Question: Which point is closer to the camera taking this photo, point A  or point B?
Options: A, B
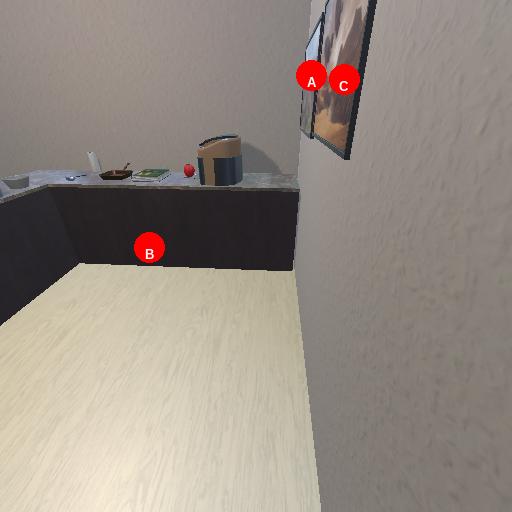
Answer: A